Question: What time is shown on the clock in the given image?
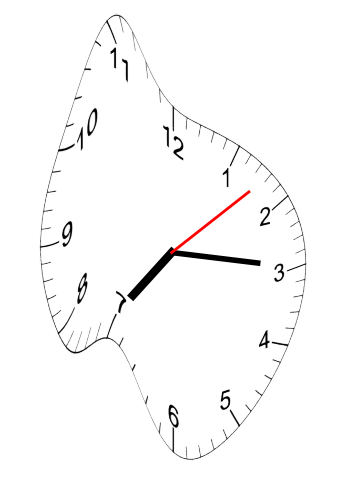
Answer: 07:15:08